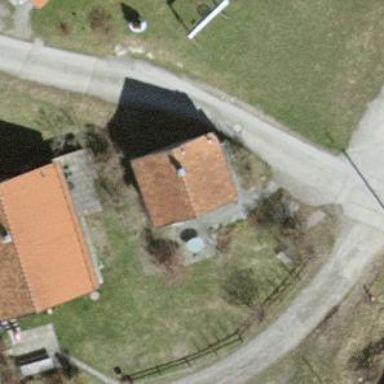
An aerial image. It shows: Simple and straightforward house.